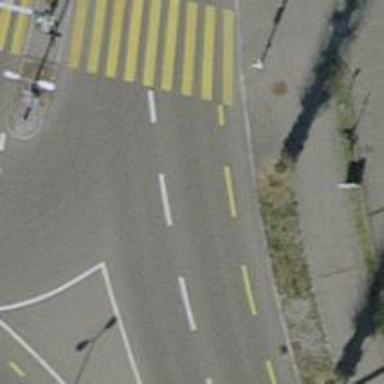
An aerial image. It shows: Asphalt road with secondary link designation.